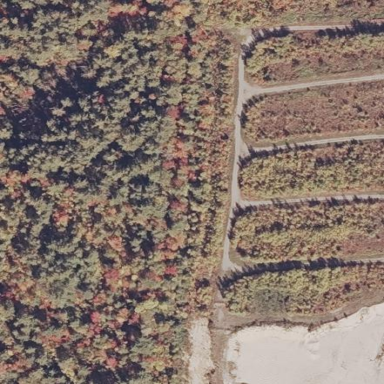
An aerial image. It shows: Forest area with mix of leaf types and cycles.